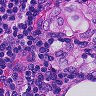
Metastatic tissue present: yes